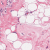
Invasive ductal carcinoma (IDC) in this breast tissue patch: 0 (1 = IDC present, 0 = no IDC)